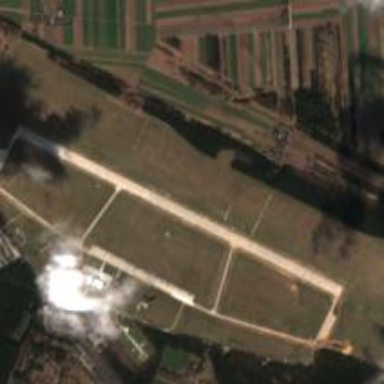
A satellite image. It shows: Concrete runway in the airport area.